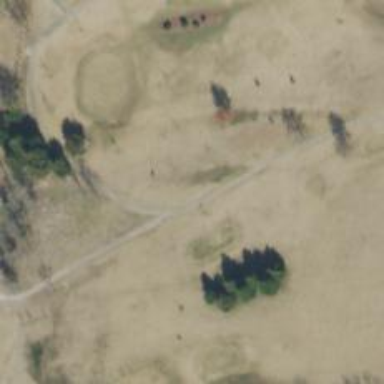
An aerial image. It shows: Golf cartpath that is also road path.